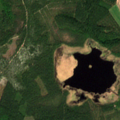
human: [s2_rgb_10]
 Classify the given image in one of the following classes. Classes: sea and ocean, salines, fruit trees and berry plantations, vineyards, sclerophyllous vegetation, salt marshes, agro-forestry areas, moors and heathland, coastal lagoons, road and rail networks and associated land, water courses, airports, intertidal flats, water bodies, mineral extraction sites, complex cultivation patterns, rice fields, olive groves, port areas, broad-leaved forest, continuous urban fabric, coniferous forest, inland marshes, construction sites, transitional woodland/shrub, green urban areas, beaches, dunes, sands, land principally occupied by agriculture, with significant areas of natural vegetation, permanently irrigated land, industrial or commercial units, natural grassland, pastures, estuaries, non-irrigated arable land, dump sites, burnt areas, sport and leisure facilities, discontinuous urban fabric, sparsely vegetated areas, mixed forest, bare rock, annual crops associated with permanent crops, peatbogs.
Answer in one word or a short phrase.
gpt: non-irrigated arable land, coniferous forest, transitional woodland/shrub, peatbogs